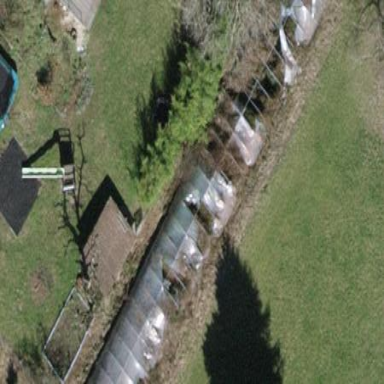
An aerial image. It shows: Greenhouse.